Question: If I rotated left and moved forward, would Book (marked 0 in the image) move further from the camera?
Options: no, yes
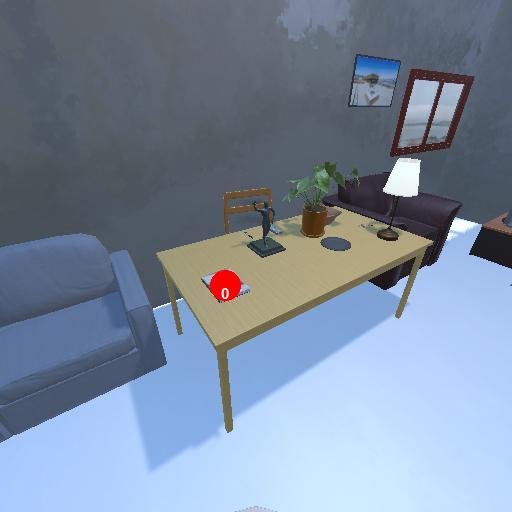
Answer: no